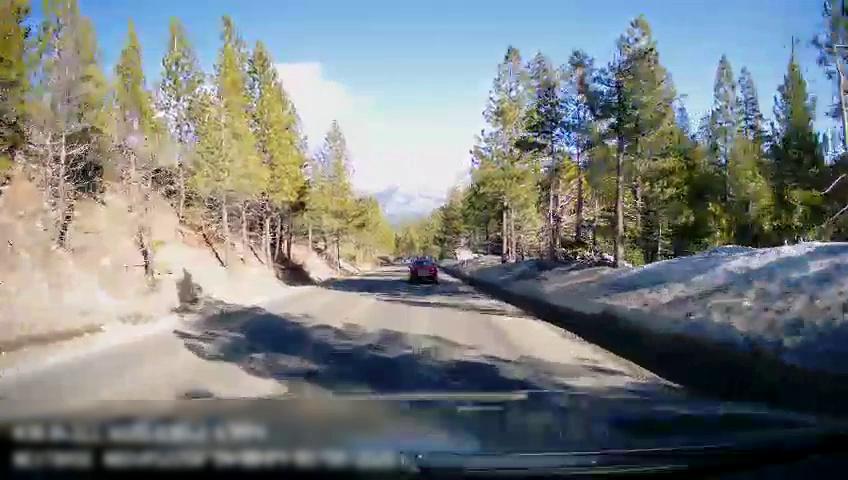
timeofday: Day
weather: Sunny
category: Drivable Space
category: Vehicles | Car
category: Lanes | Opposite Lane